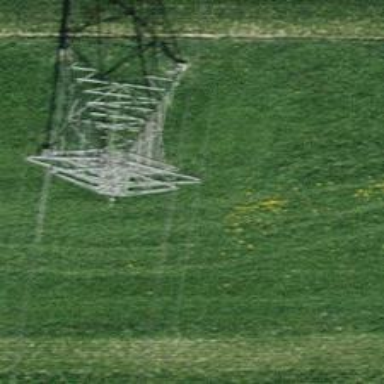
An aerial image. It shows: Power tower.